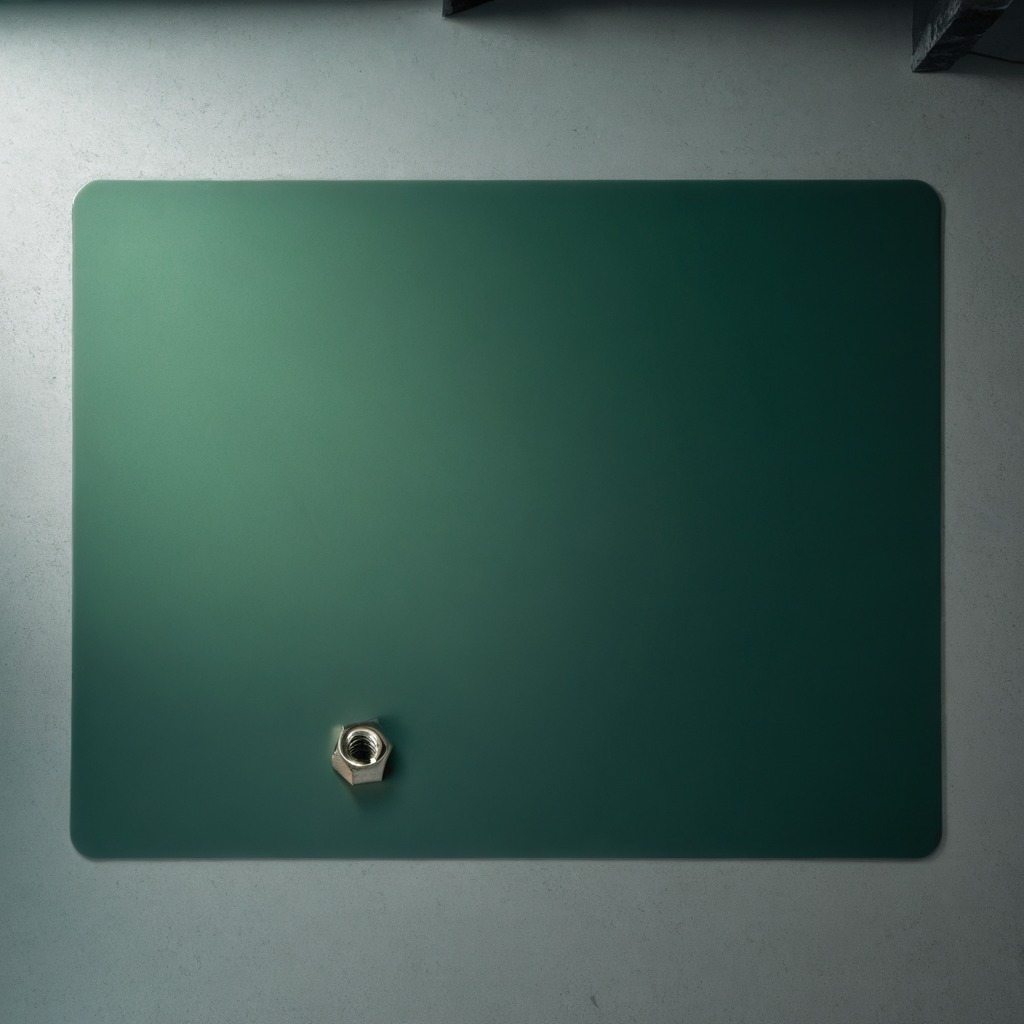
A metal nut is lying on the clean granite tabletop covered with a green rubber mat inside a workshop under bright overhead lighting crisp shadows high clarity worn but beneath the mat